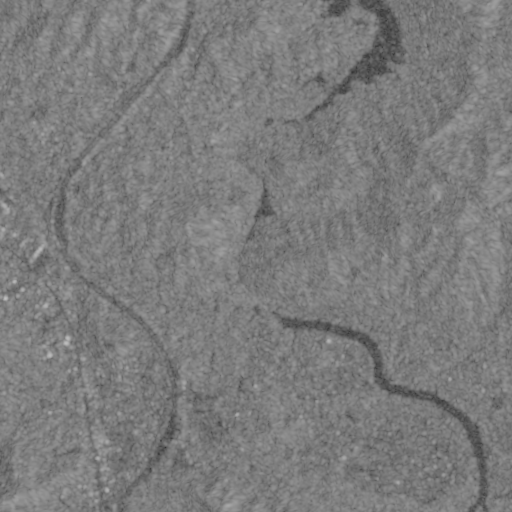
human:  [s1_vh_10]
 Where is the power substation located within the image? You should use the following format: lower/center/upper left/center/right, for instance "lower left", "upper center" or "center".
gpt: The power substation is located in the lower center of the image.
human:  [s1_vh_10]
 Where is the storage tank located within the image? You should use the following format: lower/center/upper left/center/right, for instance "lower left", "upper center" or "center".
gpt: The storage tank is located in the lower left of the image.
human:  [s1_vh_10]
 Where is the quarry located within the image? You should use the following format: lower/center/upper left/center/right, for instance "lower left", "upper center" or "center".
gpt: There is no quarry in the image.

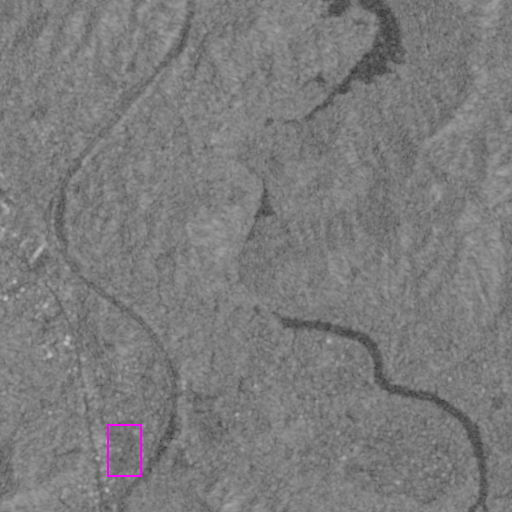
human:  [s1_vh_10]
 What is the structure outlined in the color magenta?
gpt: The structure outlined in magenta is a park.
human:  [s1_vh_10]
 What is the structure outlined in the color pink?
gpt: There is no pink outline.